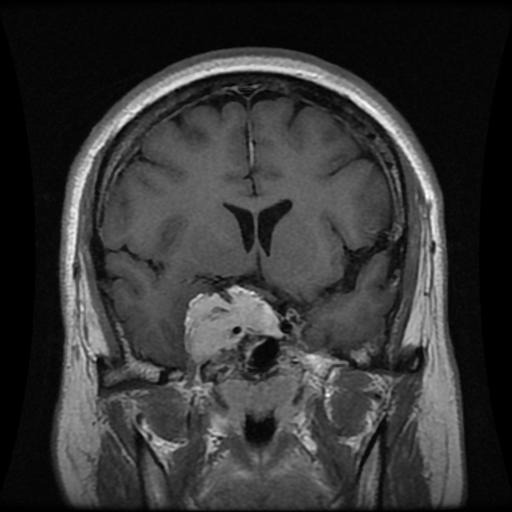
Label: meningioma